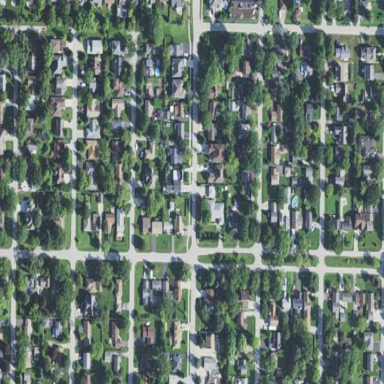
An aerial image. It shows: Single-family residential area.